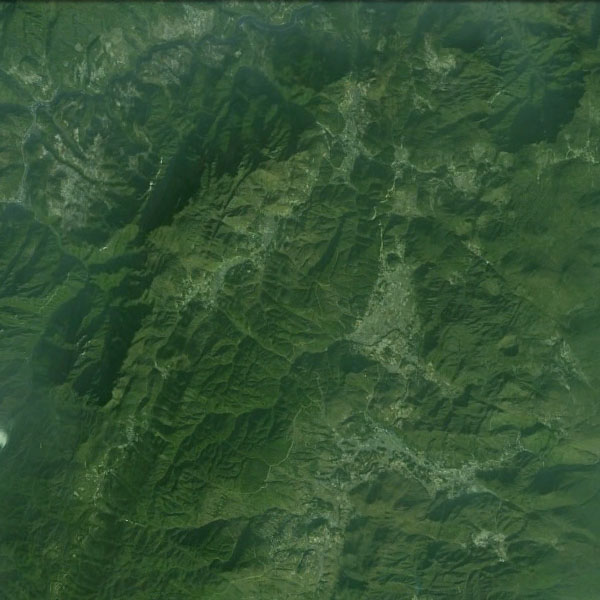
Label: Mountain